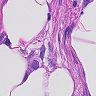
Metastatic tissue present: yes